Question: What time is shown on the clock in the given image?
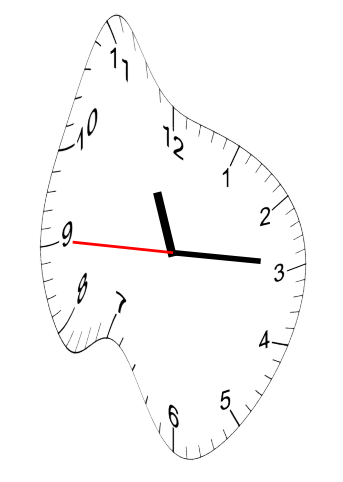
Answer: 11:14:45